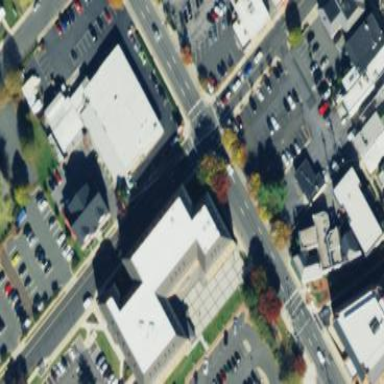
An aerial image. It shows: Government office building serving as courthouse.